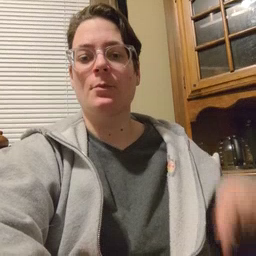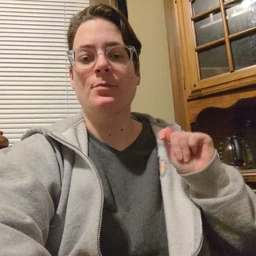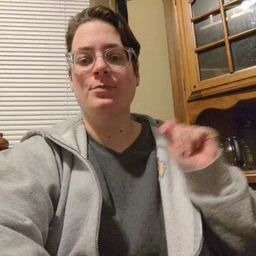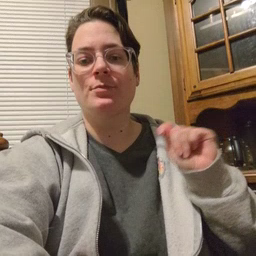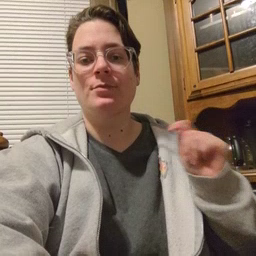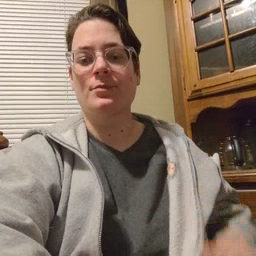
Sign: potty